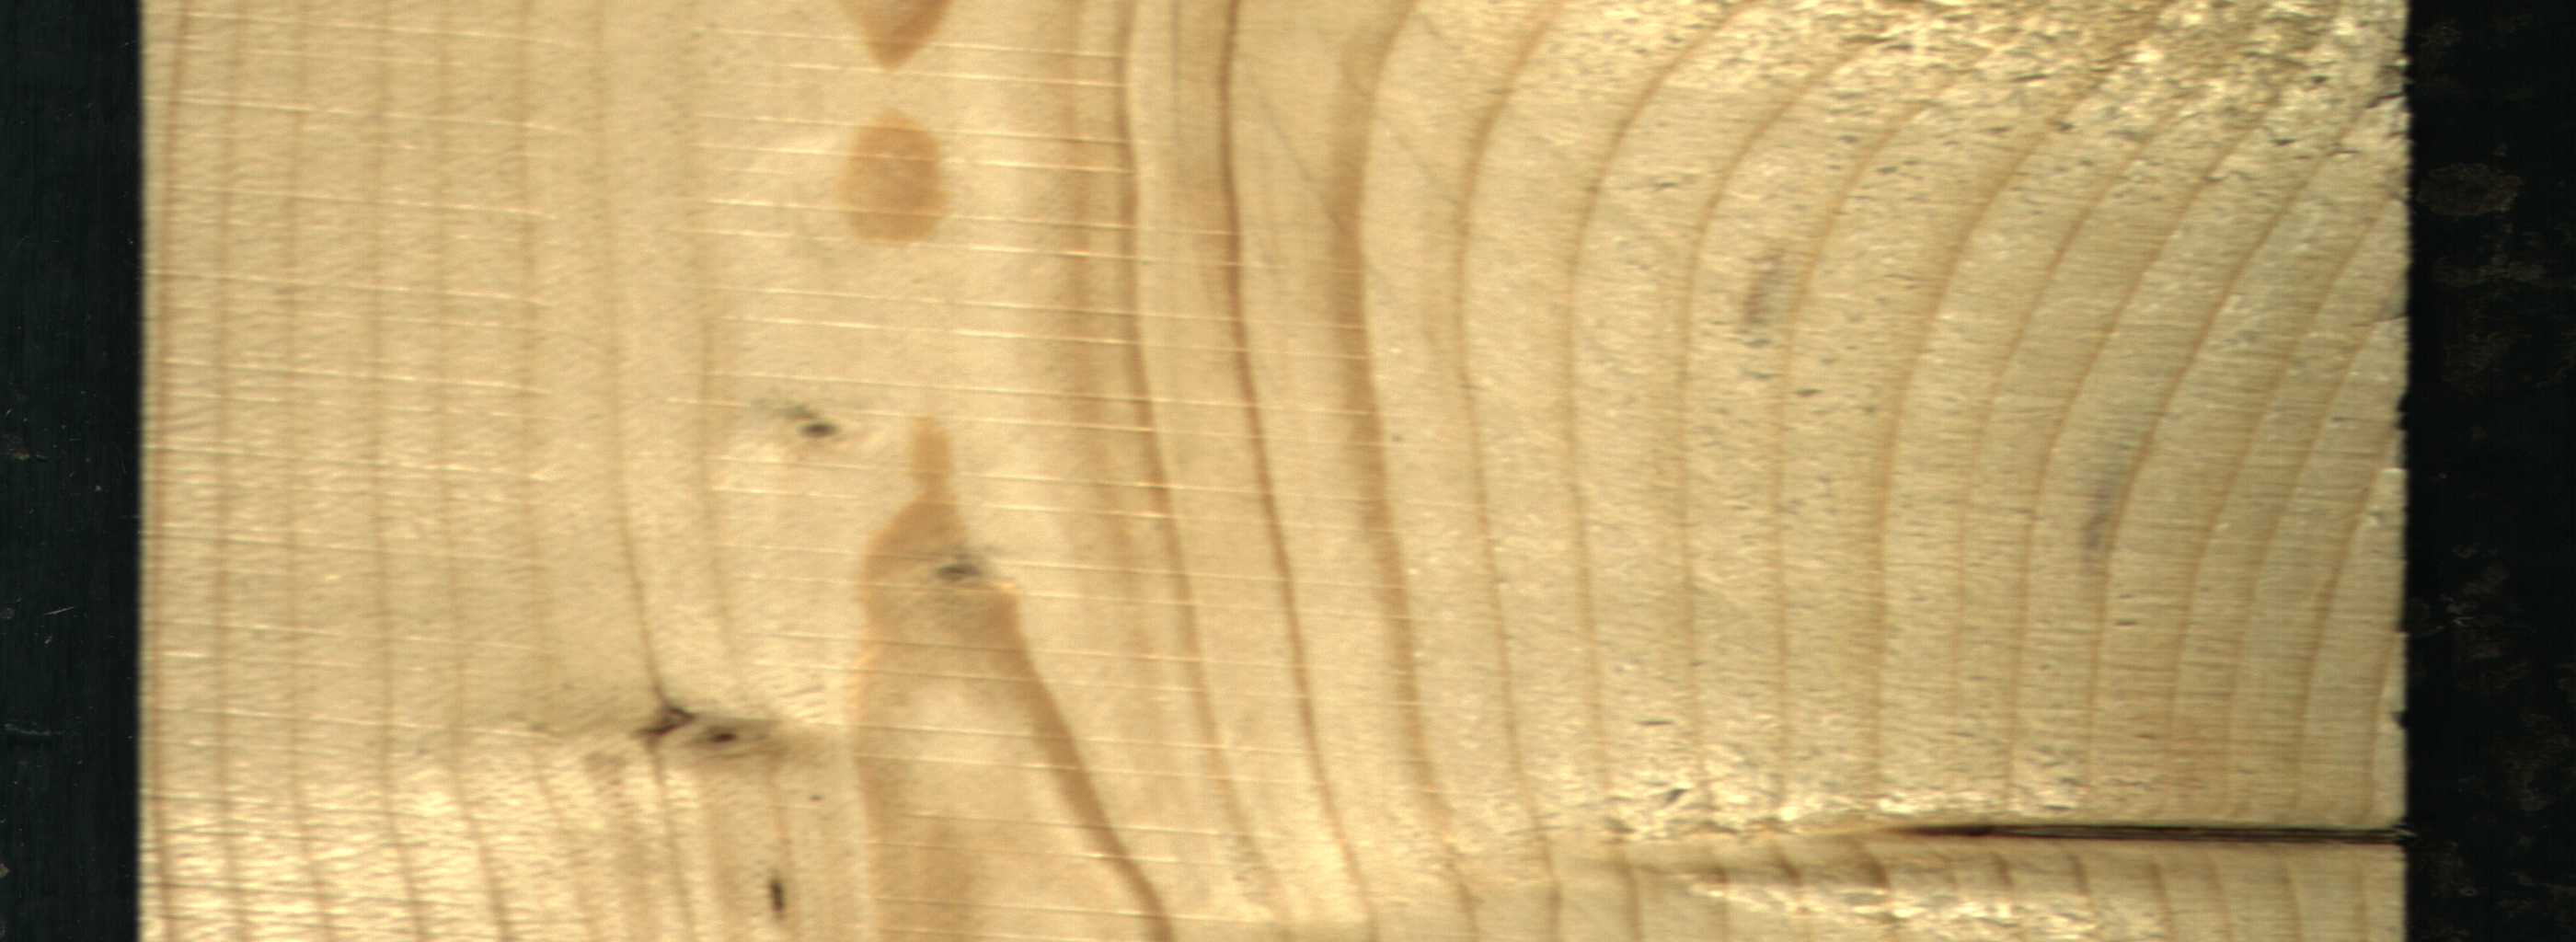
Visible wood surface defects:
Dead_Knot
Live_Knot